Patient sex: F
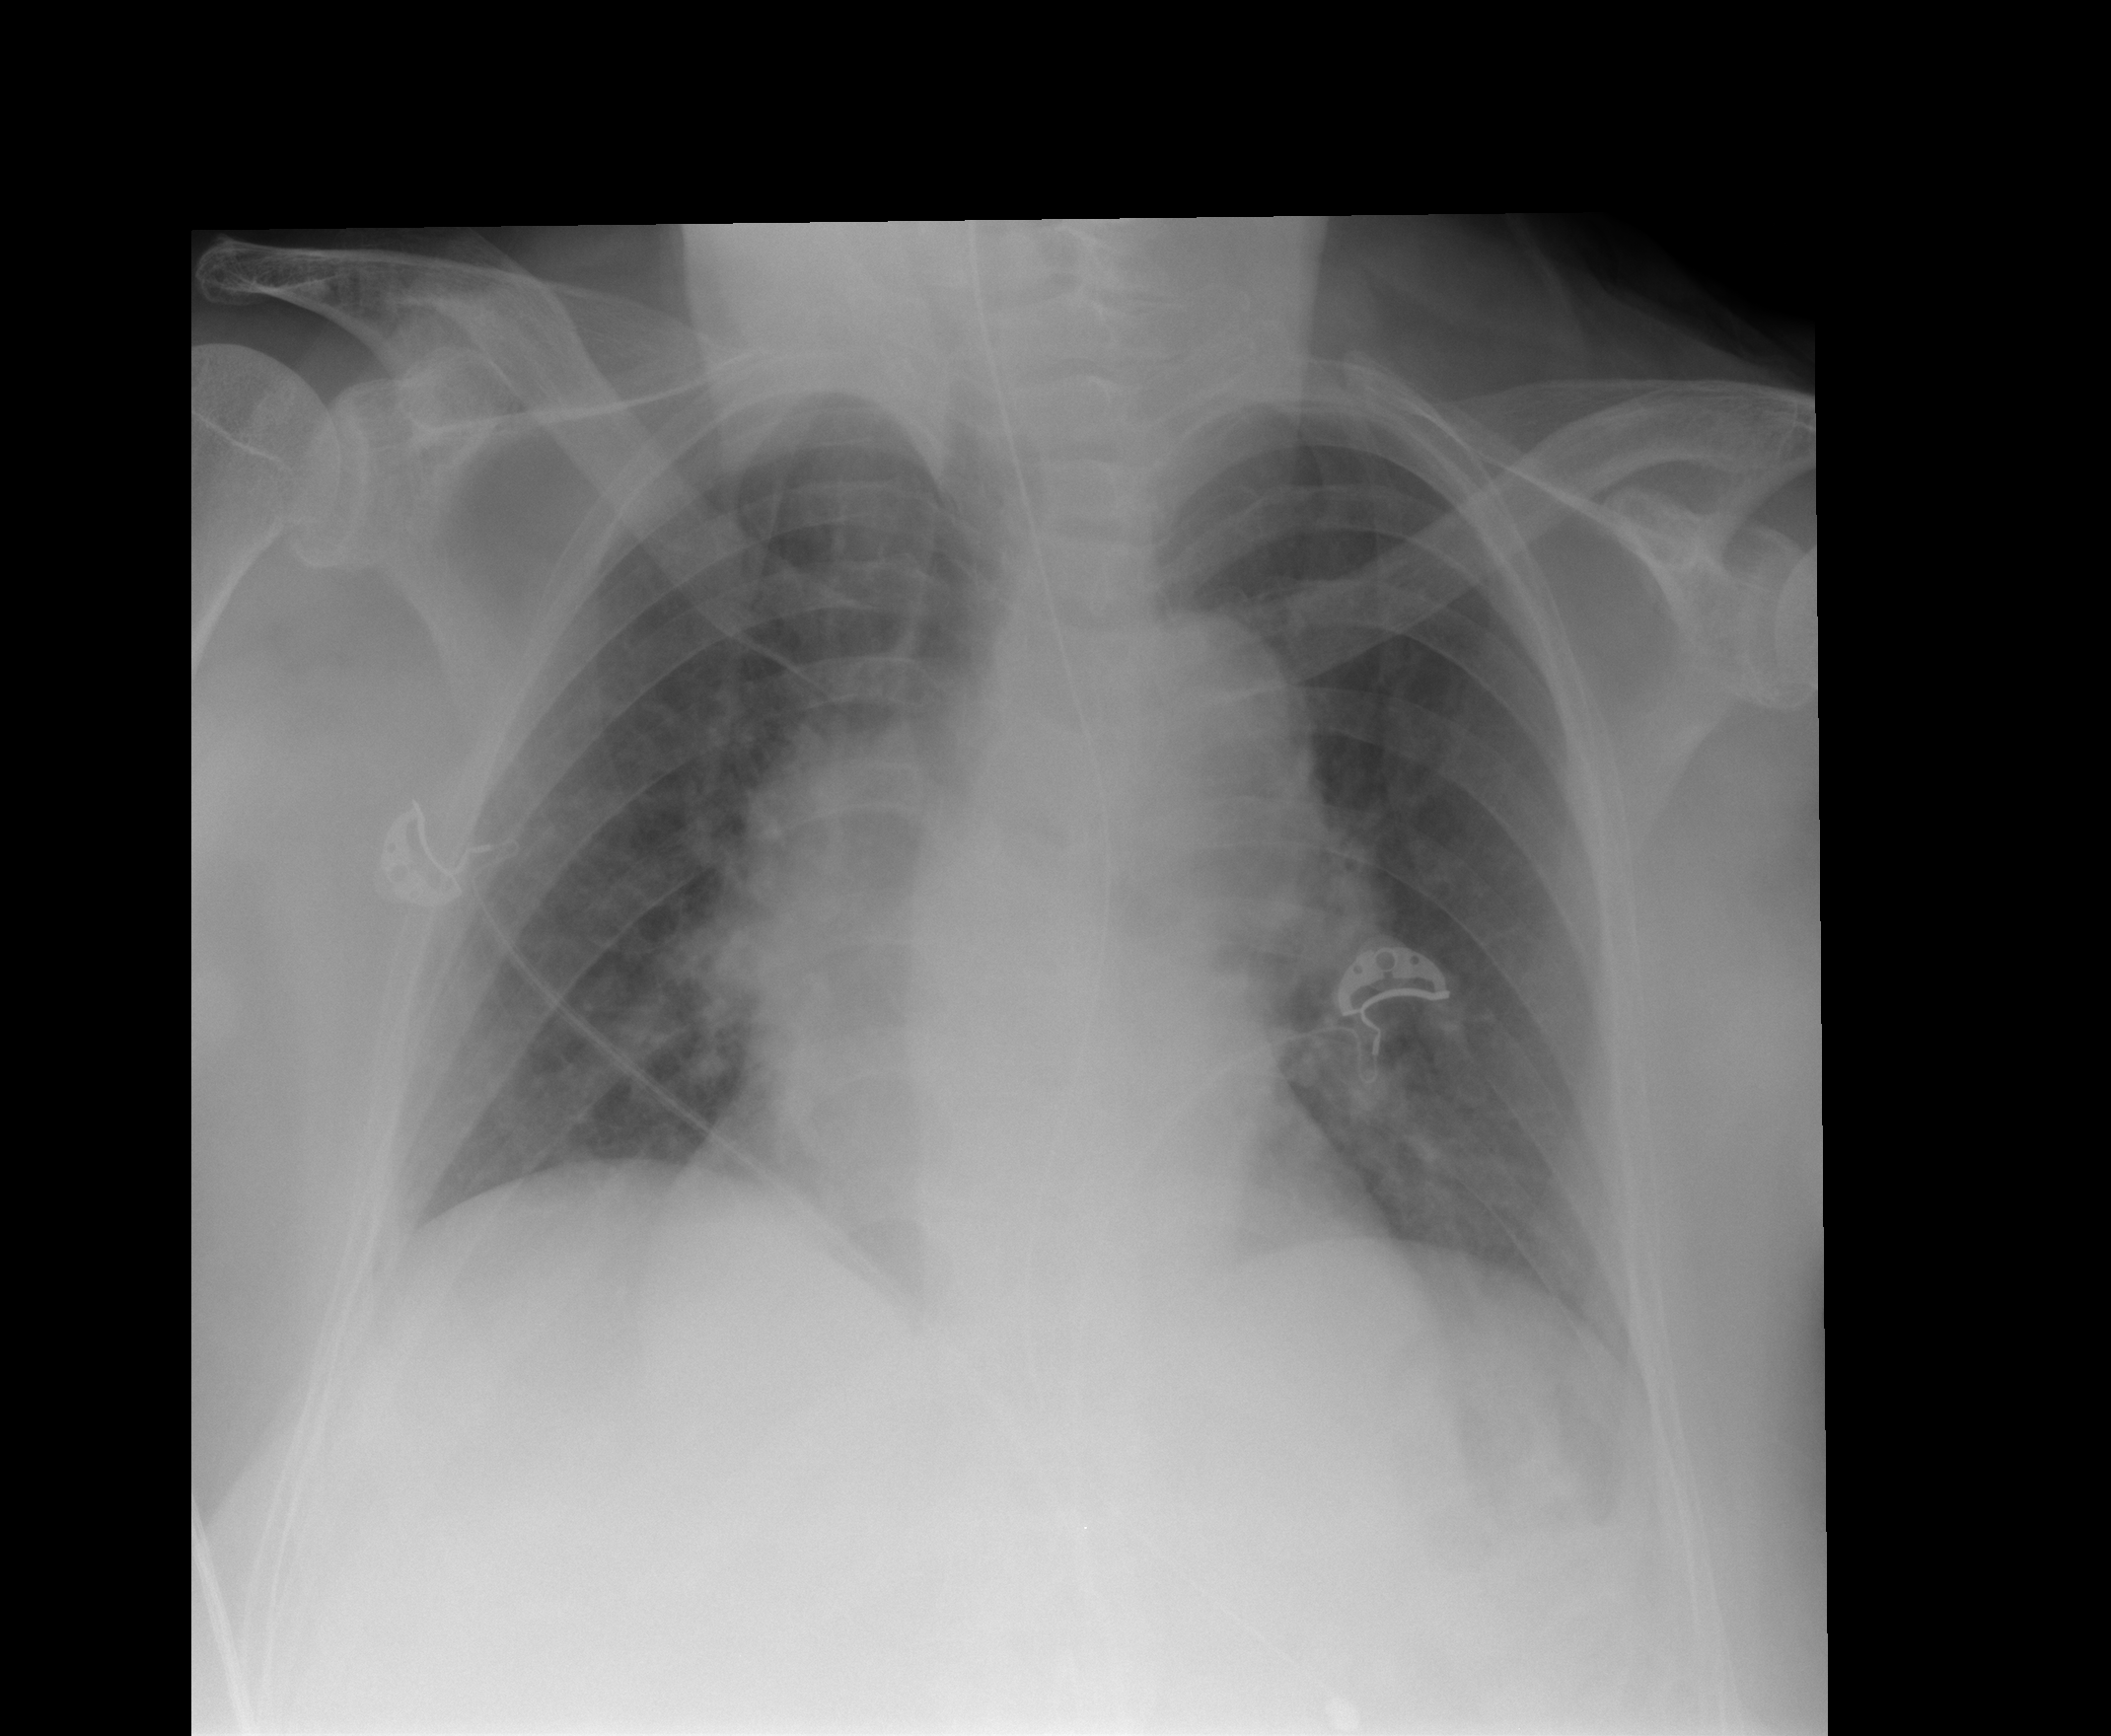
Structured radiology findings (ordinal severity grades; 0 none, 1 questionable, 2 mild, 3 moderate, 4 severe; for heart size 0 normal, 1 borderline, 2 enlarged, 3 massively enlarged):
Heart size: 1
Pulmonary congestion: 2
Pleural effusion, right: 0
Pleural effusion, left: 0
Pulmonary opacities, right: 2
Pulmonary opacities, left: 2
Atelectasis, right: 0
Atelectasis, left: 0